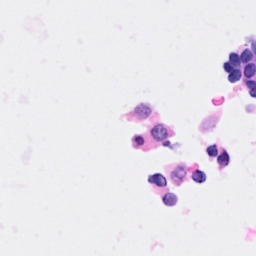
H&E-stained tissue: Breast